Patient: sex F, age 36
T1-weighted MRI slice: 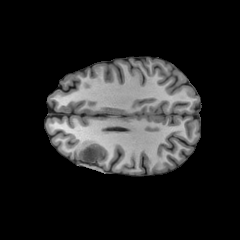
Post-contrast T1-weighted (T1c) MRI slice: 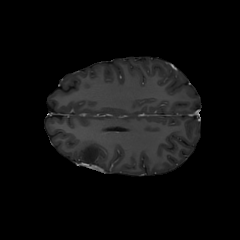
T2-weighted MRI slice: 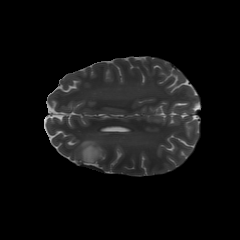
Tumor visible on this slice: yes
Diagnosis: Astrocytoma, IDH-mutant
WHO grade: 2